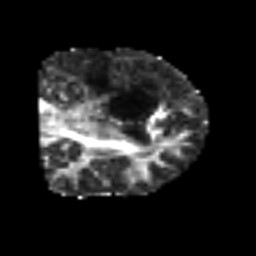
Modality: FA
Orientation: coronal
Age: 43
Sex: male
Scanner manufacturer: siemens
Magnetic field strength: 3 T
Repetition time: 6.1 s
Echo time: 0.101 s